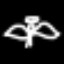
Label: angel